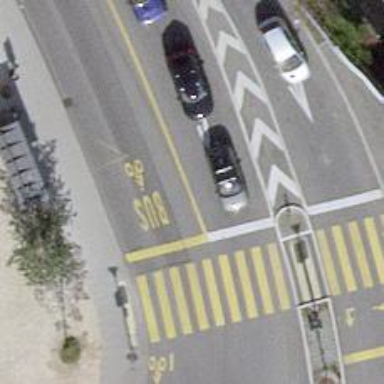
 there is lane for buses and shared busway for cyclists."